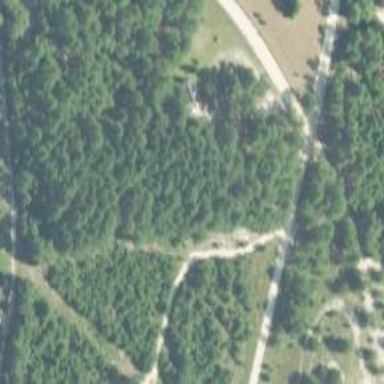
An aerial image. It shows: Driveway leading to service road.